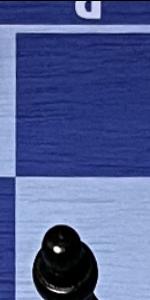
Label: Empty